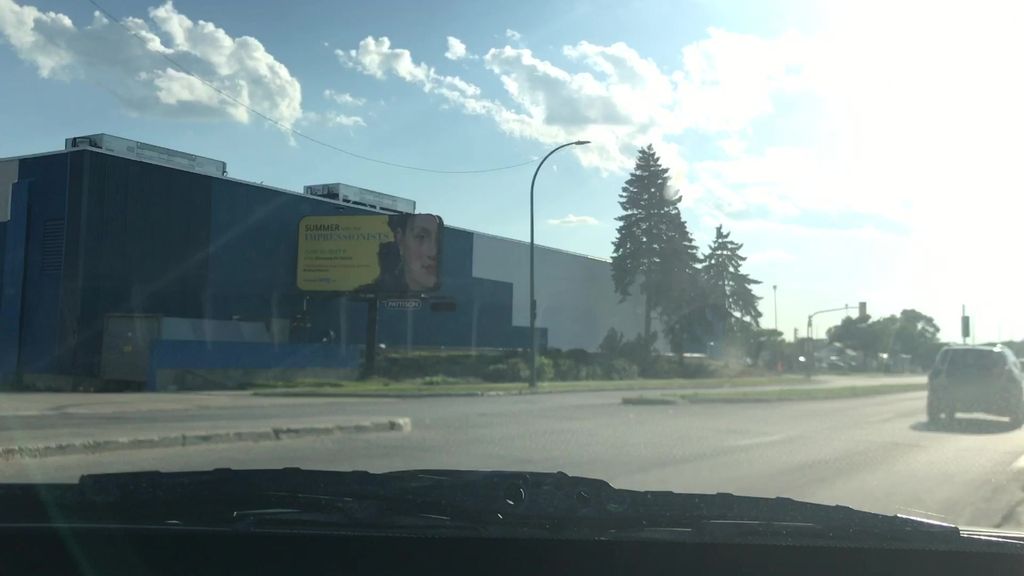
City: winnipeg